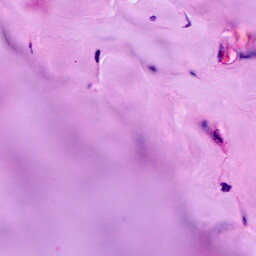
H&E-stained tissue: Breast